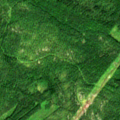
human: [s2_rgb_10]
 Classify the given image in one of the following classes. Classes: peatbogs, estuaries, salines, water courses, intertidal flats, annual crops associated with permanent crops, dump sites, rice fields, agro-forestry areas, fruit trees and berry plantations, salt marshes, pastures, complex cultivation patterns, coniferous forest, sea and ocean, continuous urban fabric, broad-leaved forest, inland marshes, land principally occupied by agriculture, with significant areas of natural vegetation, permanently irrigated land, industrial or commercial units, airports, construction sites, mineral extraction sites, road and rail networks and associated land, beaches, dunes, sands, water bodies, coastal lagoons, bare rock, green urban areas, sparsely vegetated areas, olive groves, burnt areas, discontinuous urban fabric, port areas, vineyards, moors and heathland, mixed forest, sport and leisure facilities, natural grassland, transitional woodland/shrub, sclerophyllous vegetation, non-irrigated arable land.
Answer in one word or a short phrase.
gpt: coniferous forest, mixed forest